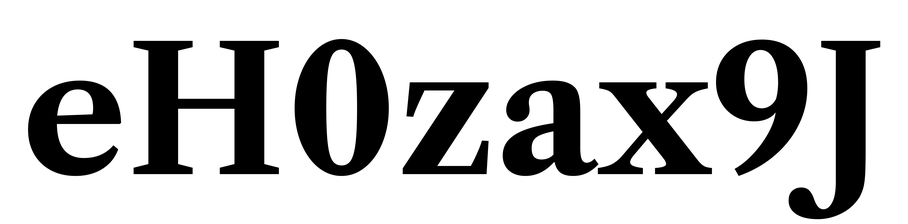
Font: LibreCaslonText_Bold